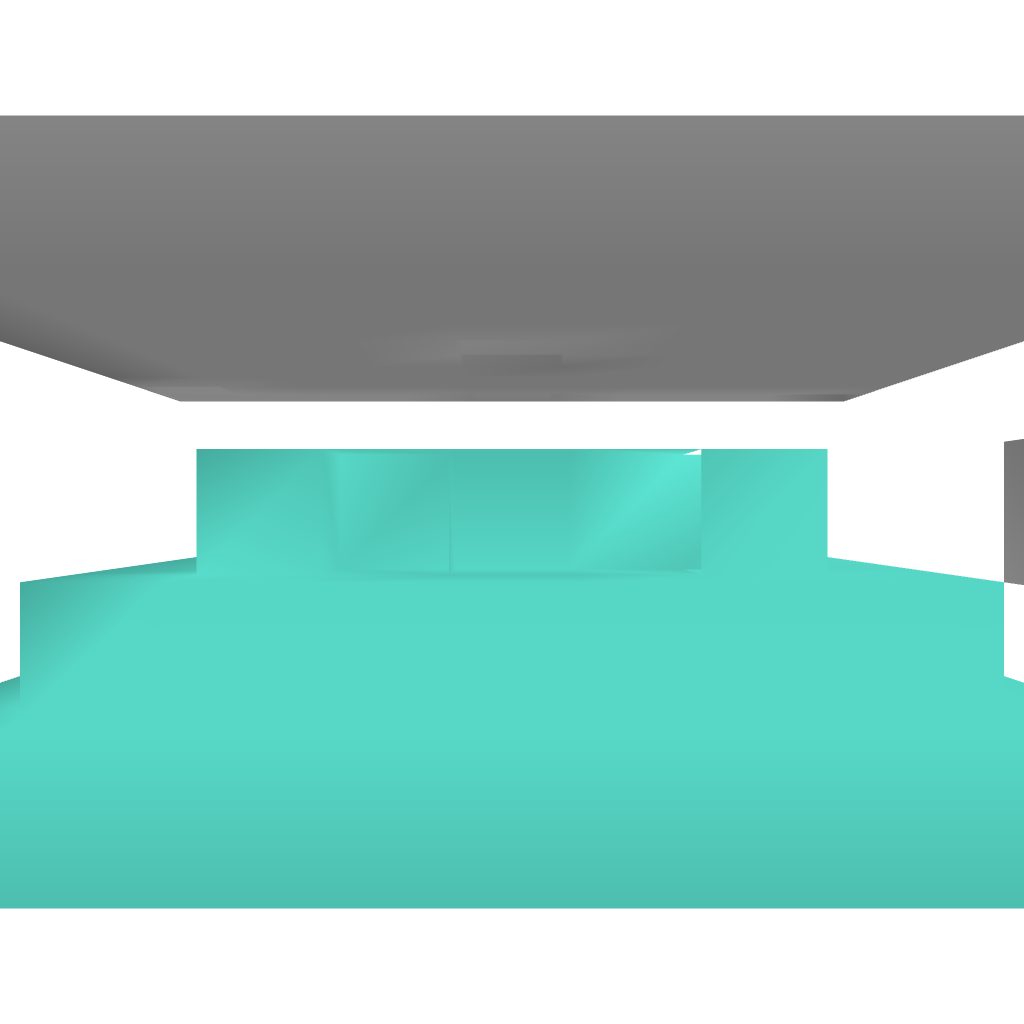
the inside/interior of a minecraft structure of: Beacon